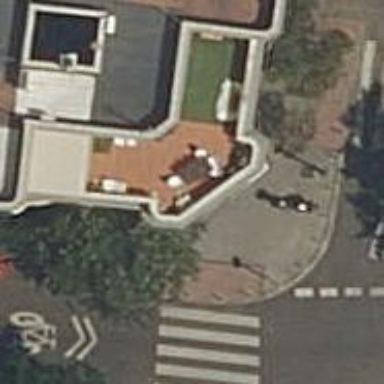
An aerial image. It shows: Bar.